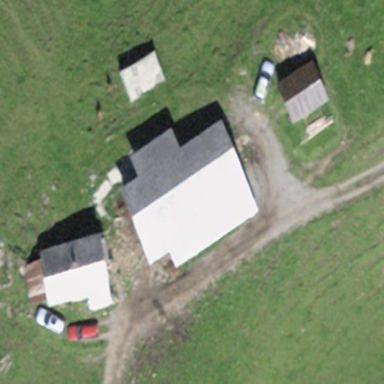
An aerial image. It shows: Farm with farmyard.